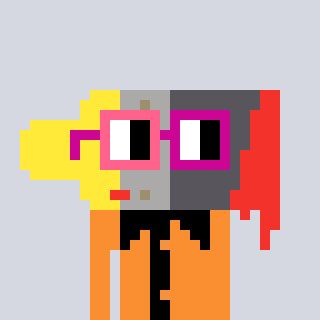
a pixel art character with square pink and red glasses, a paintbrush-shaped head and a orange-colored body on a cool background